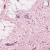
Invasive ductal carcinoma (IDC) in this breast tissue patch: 0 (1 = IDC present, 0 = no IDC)